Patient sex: F
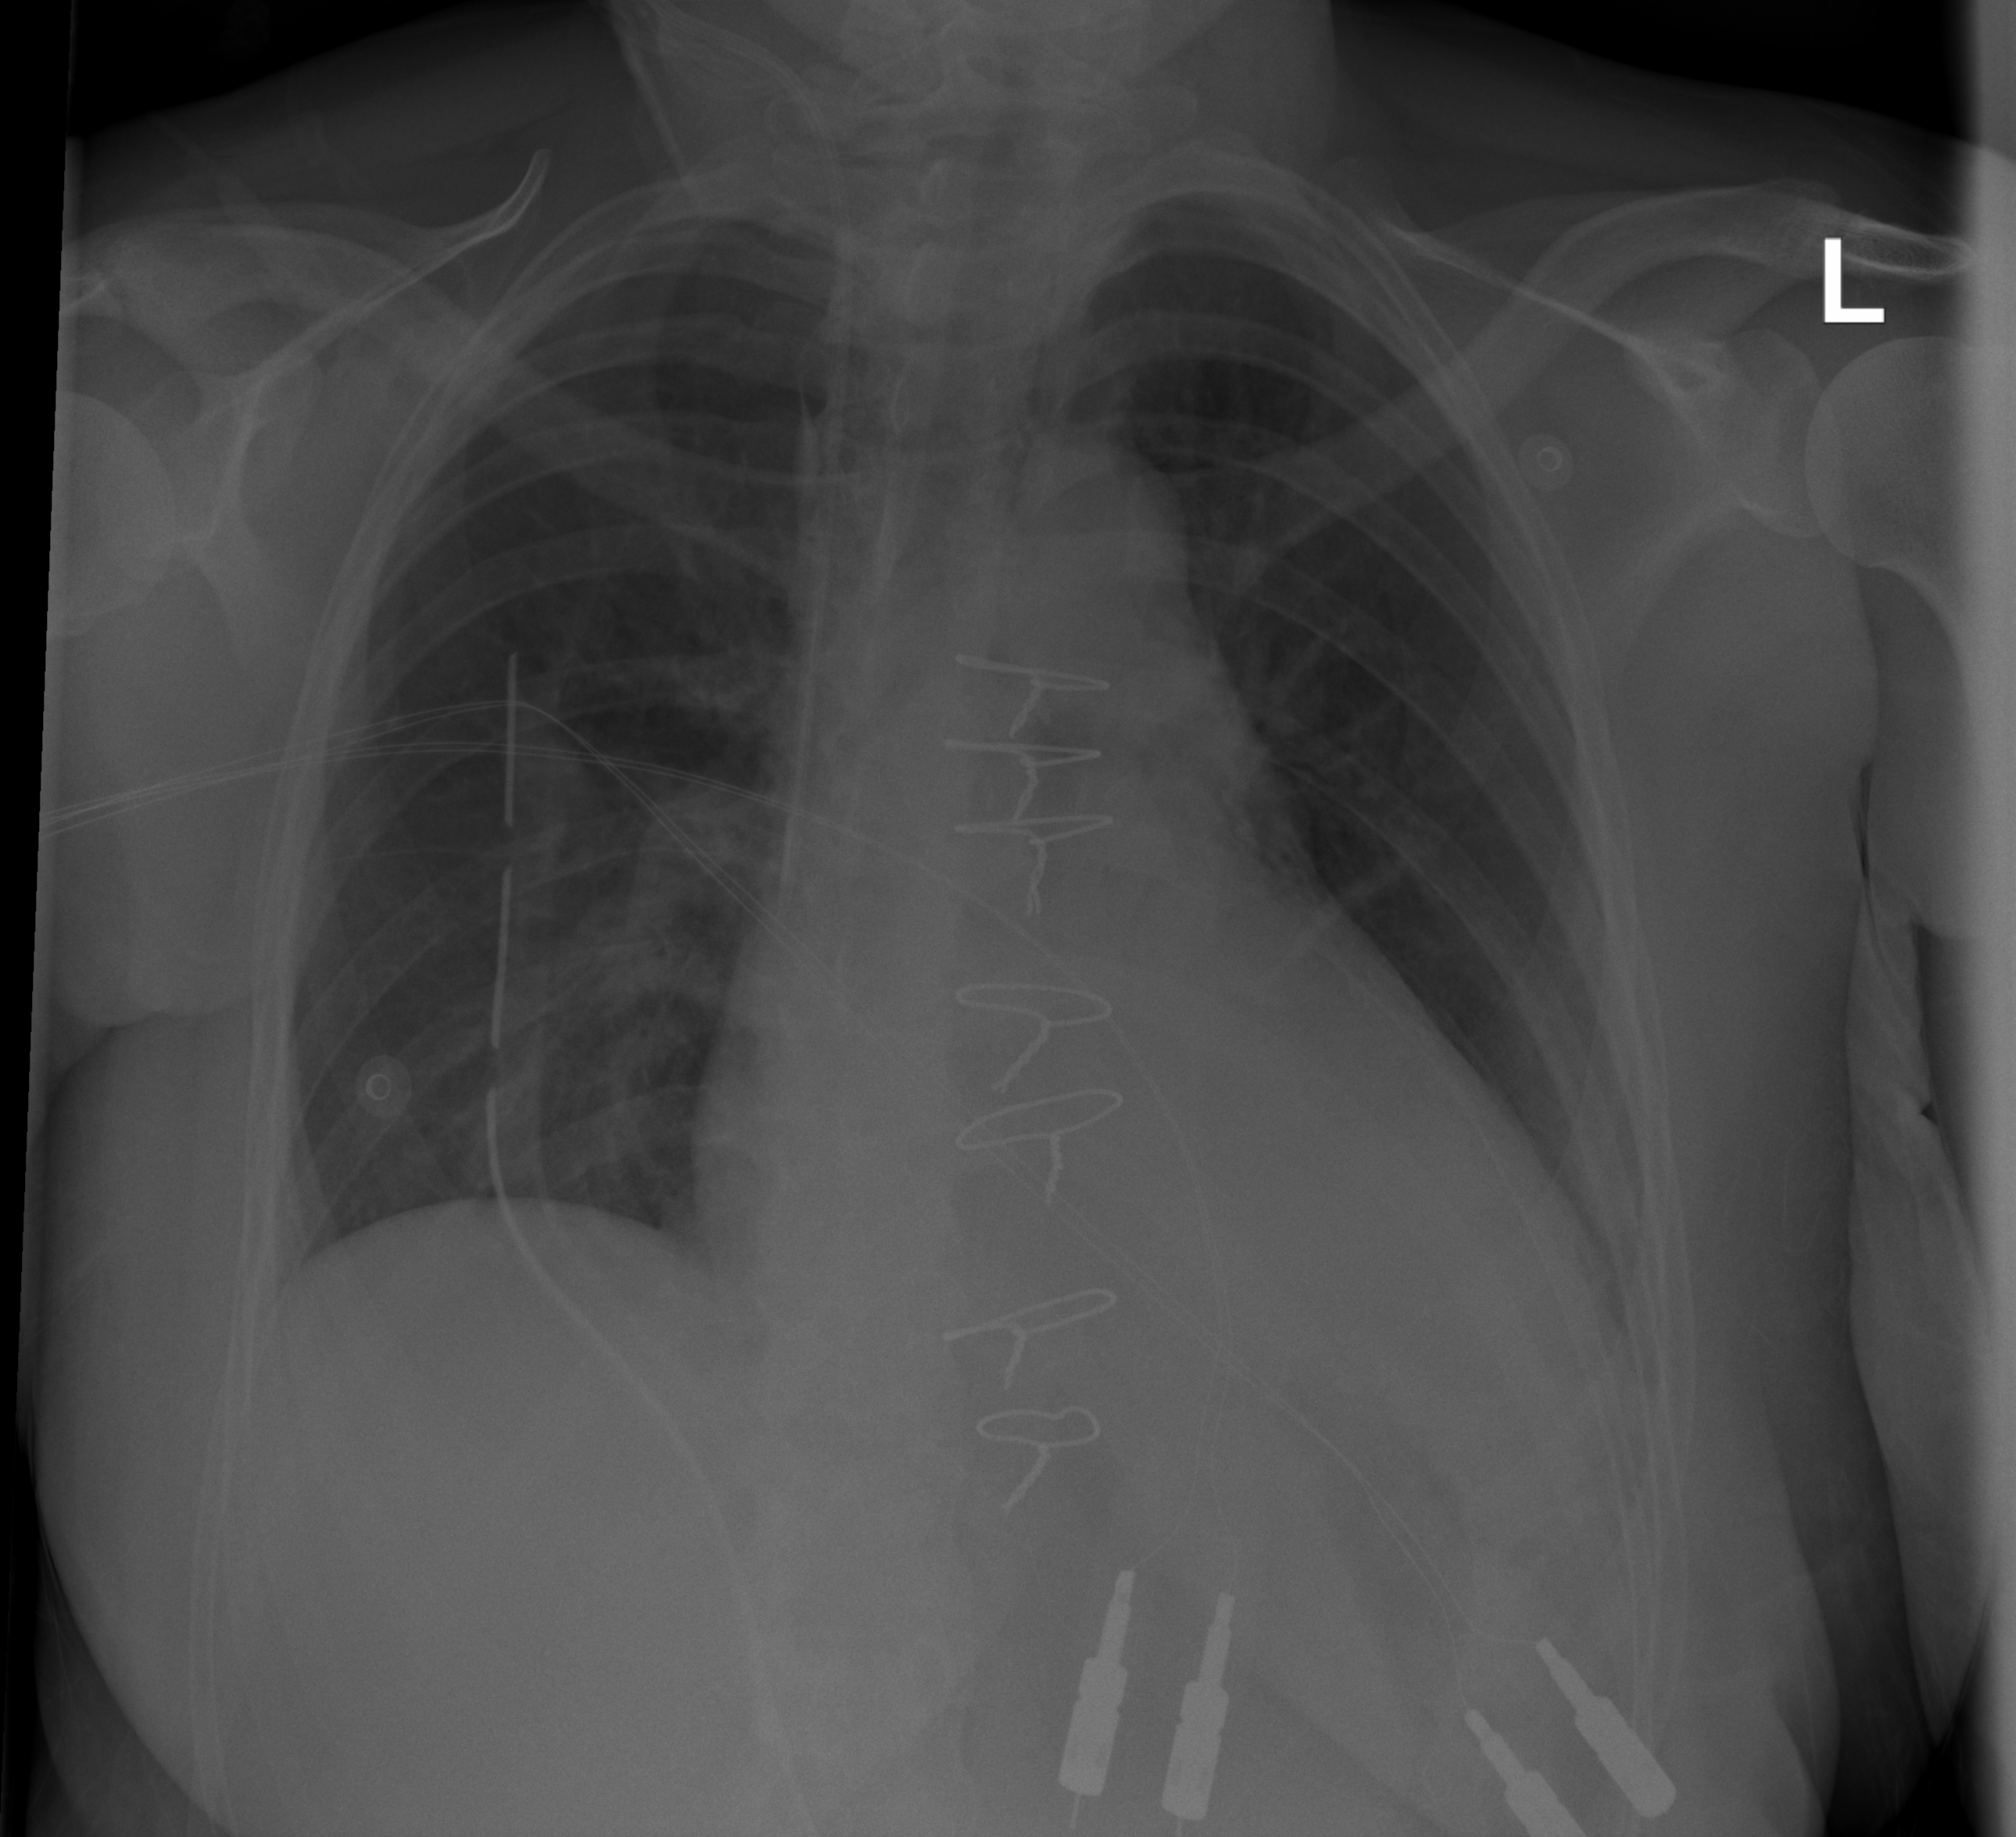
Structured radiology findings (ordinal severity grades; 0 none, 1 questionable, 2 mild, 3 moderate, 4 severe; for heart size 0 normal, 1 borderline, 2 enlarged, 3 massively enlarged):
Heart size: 2
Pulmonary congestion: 0
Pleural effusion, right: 0
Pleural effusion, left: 1
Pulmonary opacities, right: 0
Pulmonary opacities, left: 0
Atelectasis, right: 0
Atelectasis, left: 2